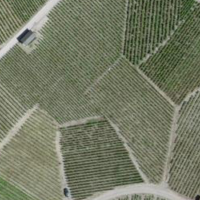
EUNIS habitat code: 40
Species observed at this site:
Portulaca oleracea